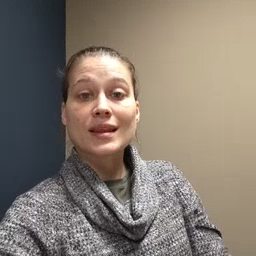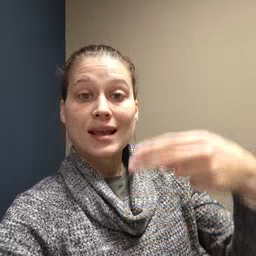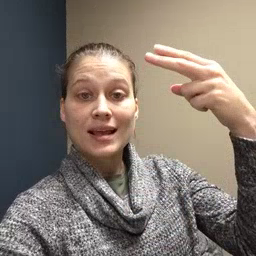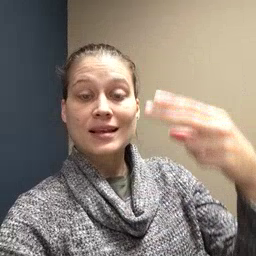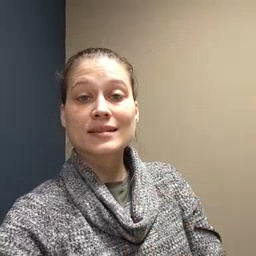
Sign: high